Question: Good morning,
I am starting to develop the first html project using twitter-bootstrap and font-awesome framework. I have included both resources in the page without problems. But, when I tried to use the icons as '<i class="icon-wrench intro-icon-large"></i>' it is not showed, instead, a strage symbol is printed:

If I inspect the element with firebug, I see the html ok, but in the font-awesome.ss I see this:
'''
.icon-wrench:before {
content: "";
}
'''
However, if I open the css file from editor, I see this:
'''
.icon-wrench:before{content:"
0ad"}
'''
This behavior confuse me, because all resources are loaded corrently according to the specified path and the icons images are there too.
As additional fact, this happend for every icon, including the native bootstrap icons.
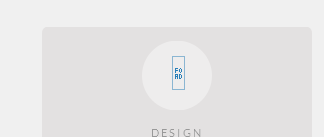
Answer: Firefox seems to have some issues with Font-Awesome...
> when using Font Awesome I've found that in Firefox the characters do not render as they should
Here is a "potential" fix : <URL>